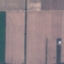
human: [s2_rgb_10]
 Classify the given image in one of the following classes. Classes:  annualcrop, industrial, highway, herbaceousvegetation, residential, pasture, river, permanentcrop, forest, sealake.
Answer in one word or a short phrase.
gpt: AnnualCrop